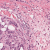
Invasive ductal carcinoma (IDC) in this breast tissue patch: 1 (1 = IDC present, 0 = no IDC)